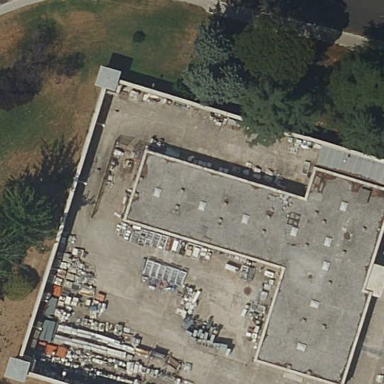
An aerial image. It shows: Hospital building.